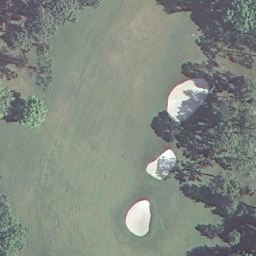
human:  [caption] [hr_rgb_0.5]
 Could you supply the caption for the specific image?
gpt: A part of a golf course with with turfs and some bunkers and trees .

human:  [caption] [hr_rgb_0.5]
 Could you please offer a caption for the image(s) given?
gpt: This is a part of a golf course with turfs and some bunkers and trees .

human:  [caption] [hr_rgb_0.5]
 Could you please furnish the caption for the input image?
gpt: There are turfs and some bunkers and trees in the golf course .

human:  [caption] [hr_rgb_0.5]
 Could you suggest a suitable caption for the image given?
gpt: A part of a golf course with turfs and some bunkers and trees .

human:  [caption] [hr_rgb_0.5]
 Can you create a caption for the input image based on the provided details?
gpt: Green turfs and some bunkers and trees in the golf course .